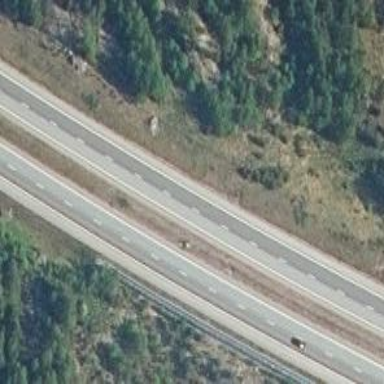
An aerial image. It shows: Asphalt motorway.